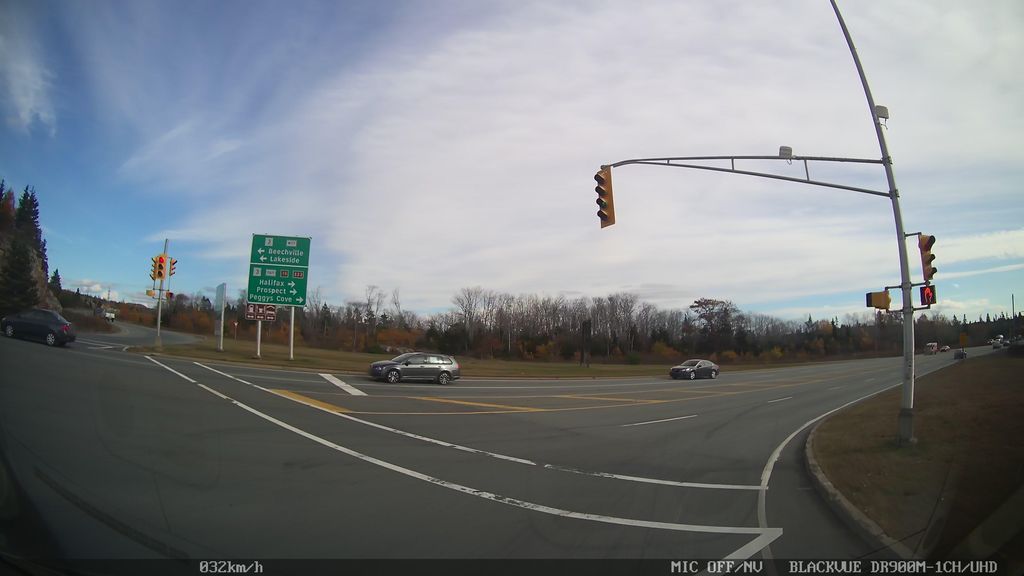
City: halifax